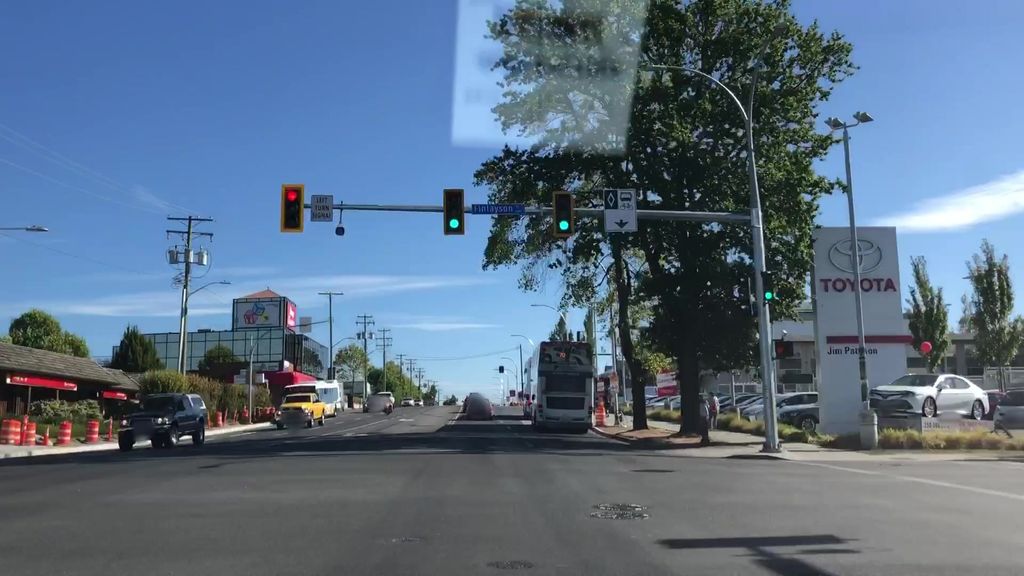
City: victoria